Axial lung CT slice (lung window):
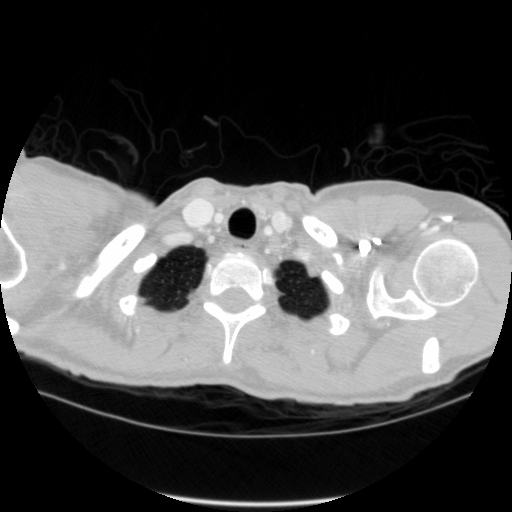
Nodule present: no